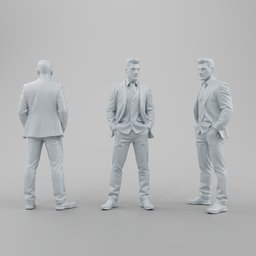
Label: people